Question: I've been checking around the net to find some information or source code to achieve this. The thing is, that the Application I am developing uses a custom framework we are also developing. And our customer wants to add Push Notification support for the App.
But he wants the Framework we created to handle the Push Notifications (rather than the App). The following graph will explain a bit better the situation:

The problem is that the AppDelegate seems to be the only handling the Notifications from the OS, so the only solution I can think of is the App forwarding the notifications that come from the OS to the Framework. Any ideas or thoughts? Am I missing something?
Txs in advance
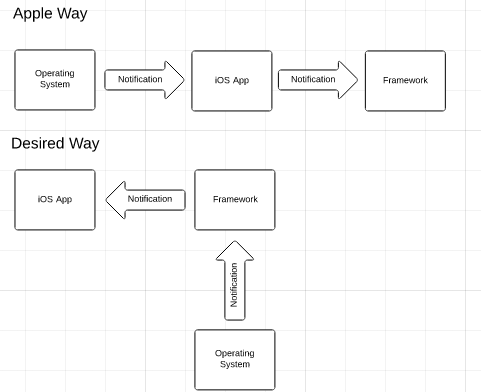
Answer: You will have to forward the calls. It should only require a few lines of code added to the appdelegate to interface with your framework though.
You could also do a hacky and more advanced approach where you swamp the IMP's of the AppDelegate methods and forward them through your framework. Just make sure you call the original imp once you're framework has done what it needs to. I wouldn't recommend this approach though as it may not remain stable for future ios versions.
Forwarding the calls is the way to go in my opinion.